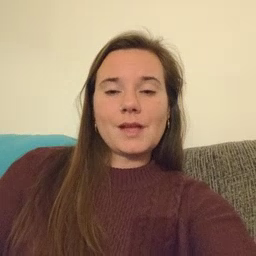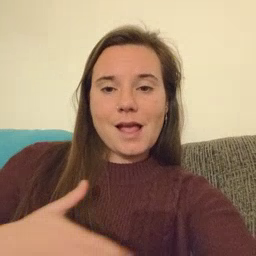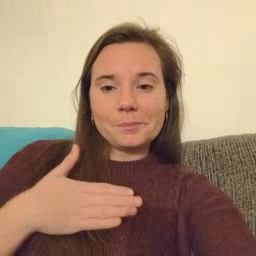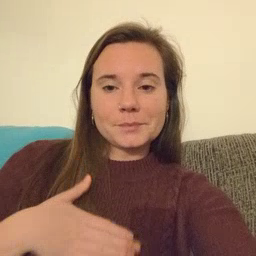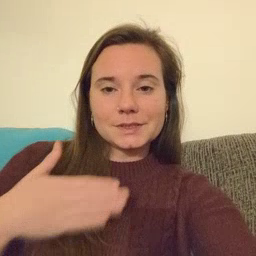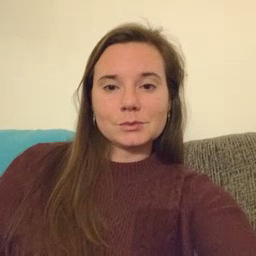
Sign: happy